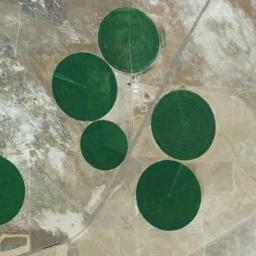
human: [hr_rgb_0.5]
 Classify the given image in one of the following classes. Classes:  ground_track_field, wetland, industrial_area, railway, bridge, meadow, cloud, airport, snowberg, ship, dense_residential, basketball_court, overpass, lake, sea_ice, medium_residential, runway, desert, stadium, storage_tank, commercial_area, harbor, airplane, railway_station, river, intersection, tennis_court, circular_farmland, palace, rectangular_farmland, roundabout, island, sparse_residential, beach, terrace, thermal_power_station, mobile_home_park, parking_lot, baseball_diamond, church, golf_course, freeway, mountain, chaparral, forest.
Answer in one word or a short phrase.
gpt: circular_farmland